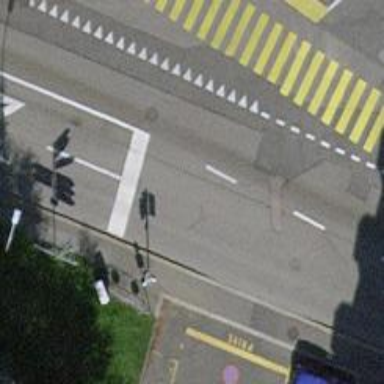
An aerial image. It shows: Road with traffic signals.